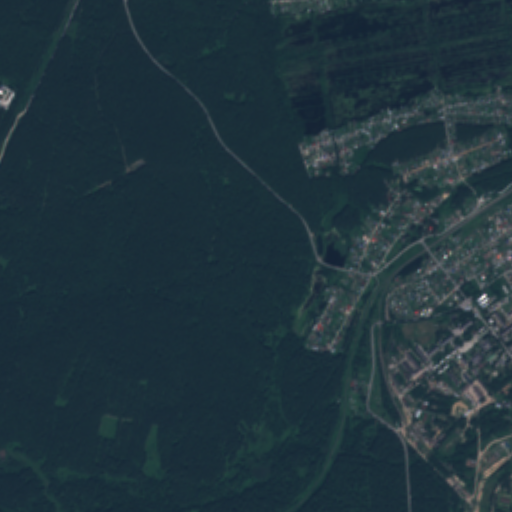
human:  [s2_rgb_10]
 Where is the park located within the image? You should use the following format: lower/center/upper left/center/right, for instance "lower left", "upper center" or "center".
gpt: The park is located in the center right of the image.
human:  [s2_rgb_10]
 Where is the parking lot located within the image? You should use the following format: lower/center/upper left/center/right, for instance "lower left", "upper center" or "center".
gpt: The parking lot is located in the lower right of the image.
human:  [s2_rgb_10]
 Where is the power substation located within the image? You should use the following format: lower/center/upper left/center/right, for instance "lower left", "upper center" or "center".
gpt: The power substation is located in the lower right of the image.
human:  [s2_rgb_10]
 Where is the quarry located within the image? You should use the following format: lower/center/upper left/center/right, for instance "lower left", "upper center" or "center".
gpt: The quarry is located in the upper left of the image.
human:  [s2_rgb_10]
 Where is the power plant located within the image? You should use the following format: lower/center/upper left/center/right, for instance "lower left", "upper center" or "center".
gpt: There is no power plant in the image.